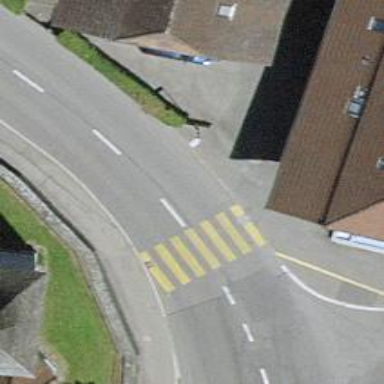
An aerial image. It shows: Zebra crossing on the road.